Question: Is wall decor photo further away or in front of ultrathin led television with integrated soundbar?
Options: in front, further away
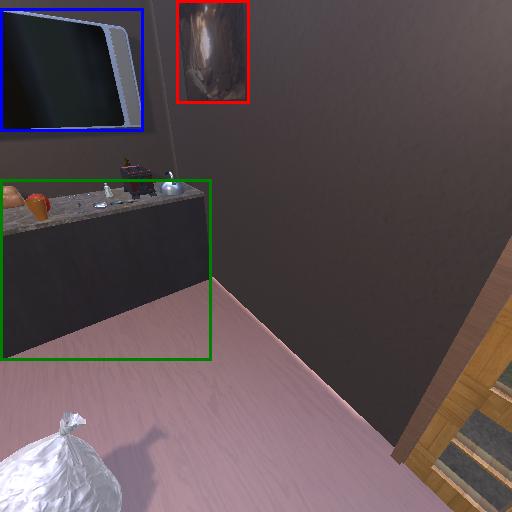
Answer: in front